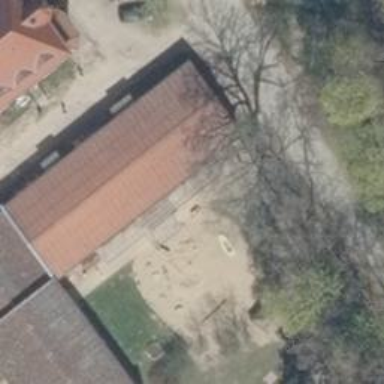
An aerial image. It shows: Kindergarten.